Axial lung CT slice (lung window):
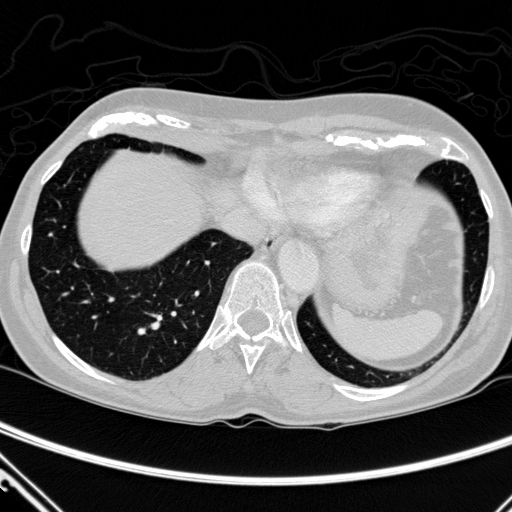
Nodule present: no